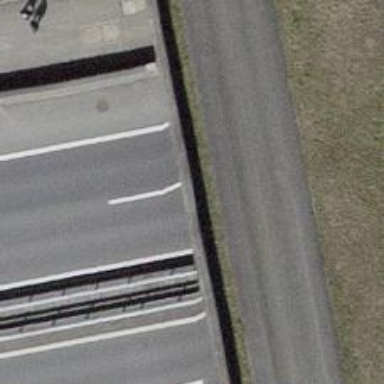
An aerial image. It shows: Motorway that passes through tunnel.